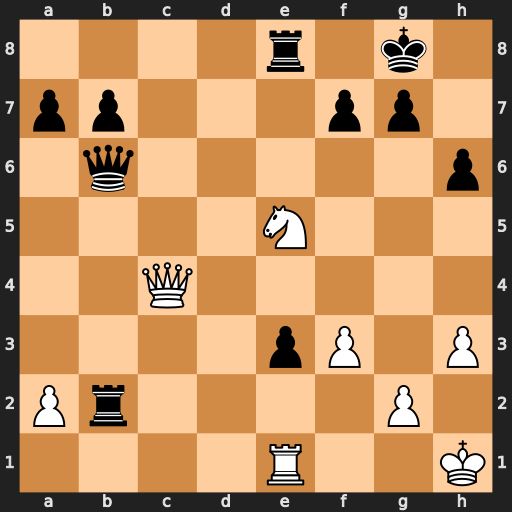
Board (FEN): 4r1k1/pp3pp1/1q5p/4N3/2Q5/4pP1P/Pr4P1/4R2K
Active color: w
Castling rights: -
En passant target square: -
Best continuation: Qxf7+ Kh7 Qxe8 Rb1 Nd3 Rxe1+ Nxe1